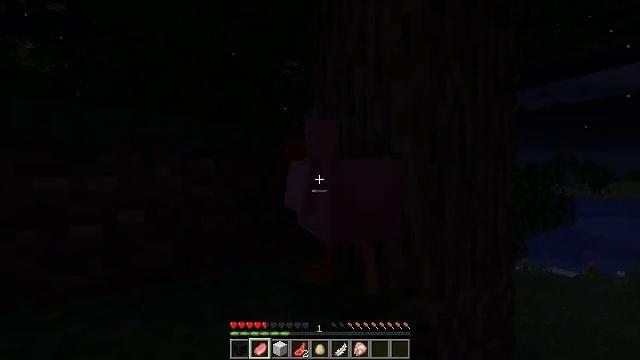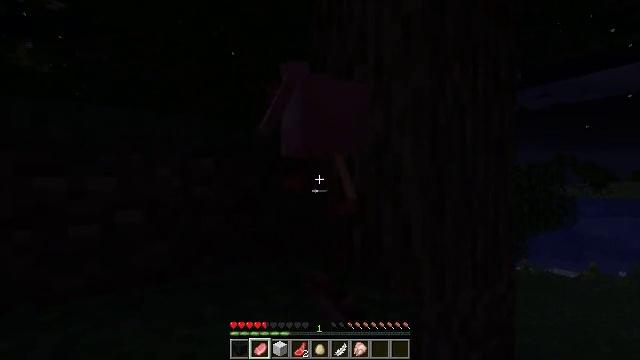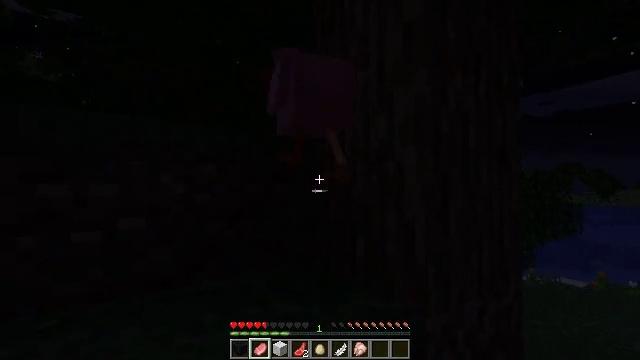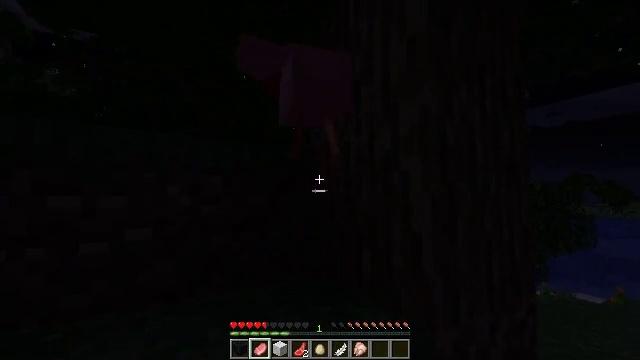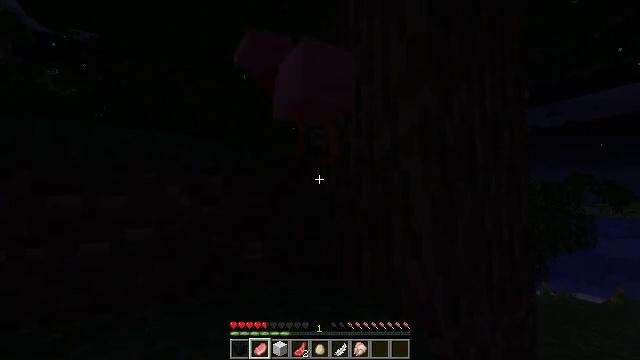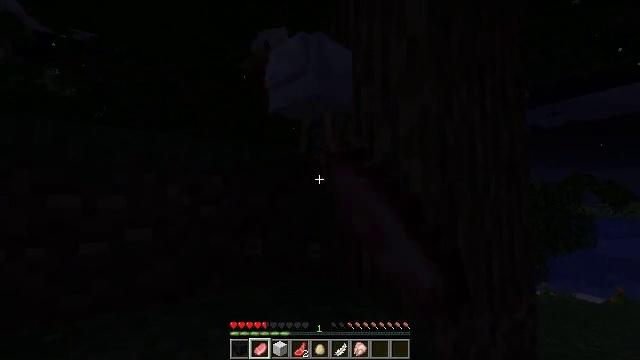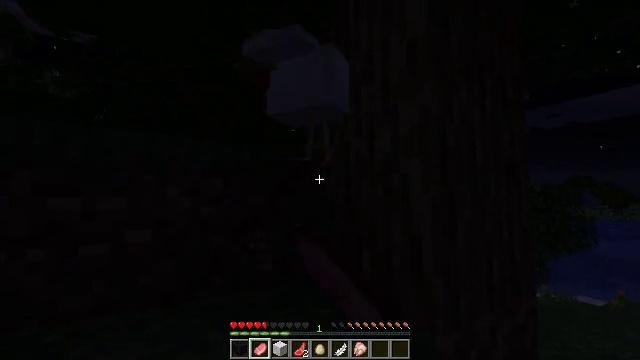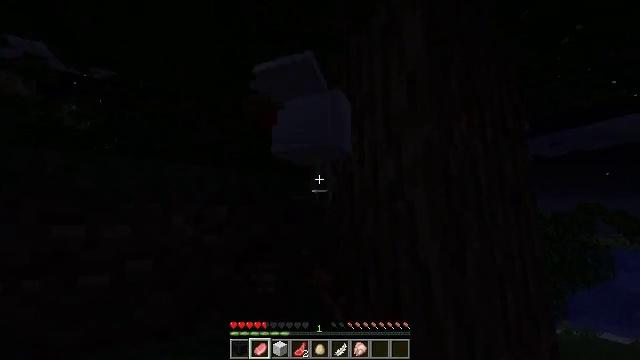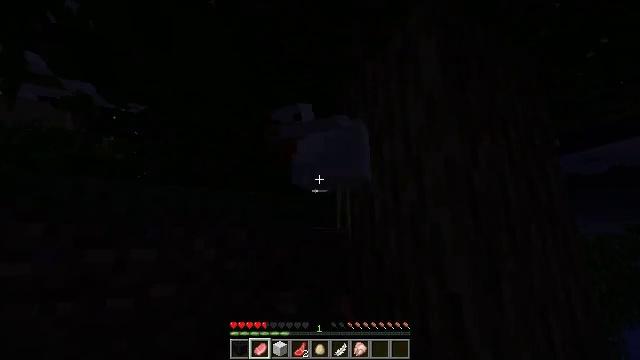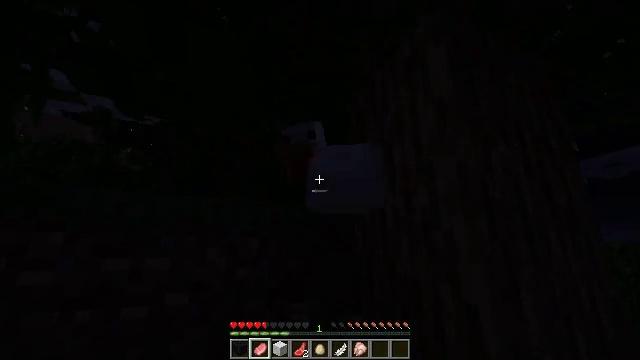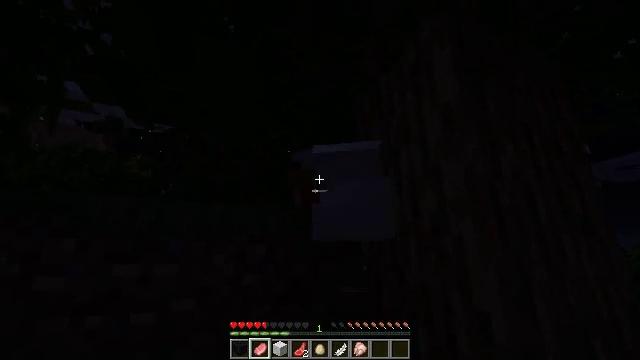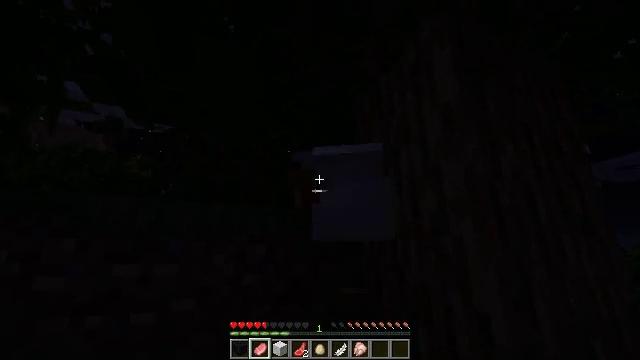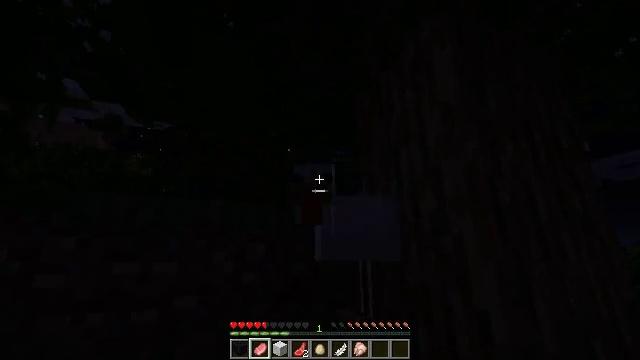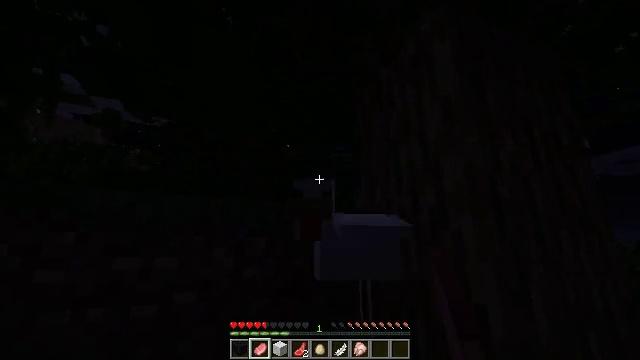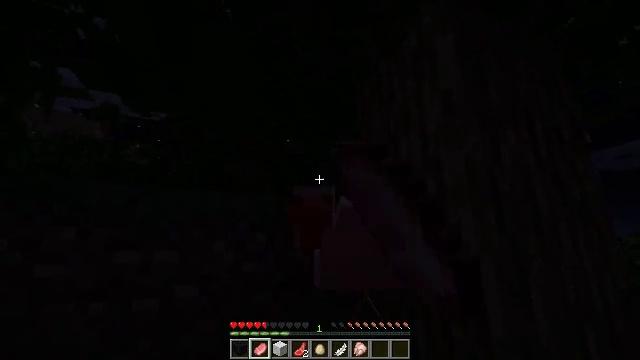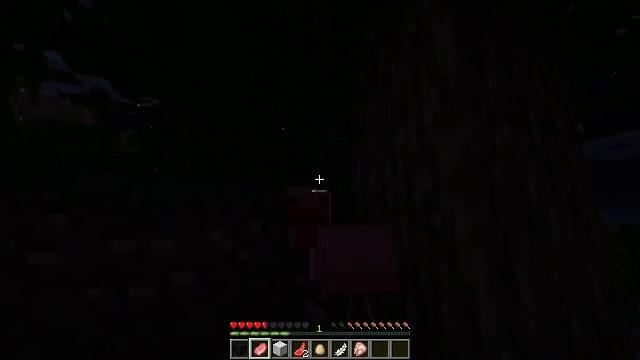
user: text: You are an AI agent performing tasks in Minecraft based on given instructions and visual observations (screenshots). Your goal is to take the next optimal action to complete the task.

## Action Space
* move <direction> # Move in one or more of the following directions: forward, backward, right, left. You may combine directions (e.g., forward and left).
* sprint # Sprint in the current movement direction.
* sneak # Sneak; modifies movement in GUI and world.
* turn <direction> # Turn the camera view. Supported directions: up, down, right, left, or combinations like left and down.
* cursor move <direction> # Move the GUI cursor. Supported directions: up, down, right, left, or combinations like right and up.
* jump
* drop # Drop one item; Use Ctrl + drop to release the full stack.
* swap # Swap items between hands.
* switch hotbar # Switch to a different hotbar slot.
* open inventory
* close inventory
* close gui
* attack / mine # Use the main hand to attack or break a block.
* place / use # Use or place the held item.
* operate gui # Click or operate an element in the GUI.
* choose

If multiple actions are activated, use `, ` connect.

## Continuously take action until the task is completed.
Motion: motion action
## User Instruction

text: Kill mobs.
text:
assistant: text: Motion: attack / mine
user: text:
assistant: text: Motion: turn up, attack / mine
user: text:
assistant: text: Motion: turn left and up
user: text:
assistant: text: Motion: attack / mine
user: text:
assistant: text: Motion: attack / mine
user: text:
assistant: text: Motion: attack / mine
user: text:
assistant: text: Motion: turn up, attack / mine
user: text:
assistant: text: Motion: turn left and up
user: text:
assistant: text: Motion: turn left and up, attack / mine
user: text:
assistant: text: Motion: turn left and up, attack / mine
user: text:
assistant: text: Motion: no_op
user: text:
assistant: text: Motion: attack / mine
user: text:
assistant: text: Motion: attack / mine
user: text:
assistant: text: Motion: turn down, attack / mine
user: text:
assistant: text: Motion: turn right and down
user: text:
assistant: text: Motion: turn right and down, attack / mine
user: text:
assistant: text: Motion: attack / mine
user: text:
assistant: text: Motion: no_op
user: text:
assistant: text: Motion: turn right and down
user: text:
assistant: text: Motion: turn right and down, attack / mine
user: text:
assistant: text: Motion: attack / mine
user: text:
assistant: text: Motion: turn up, attack / mine
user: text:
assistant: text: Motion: turn left and up
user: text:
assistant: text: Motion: attack / mine
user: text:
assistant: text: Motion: attack / mine
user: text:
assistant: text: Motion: turn up, attack / mine
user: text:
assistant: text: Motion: turn up
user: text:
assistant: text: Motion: no_op
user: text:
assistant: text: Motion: attack / mine
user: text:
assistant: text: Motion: attack / mine